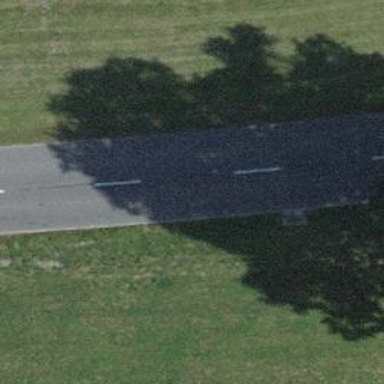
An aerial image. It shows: Asphalt road classified as primary highway.